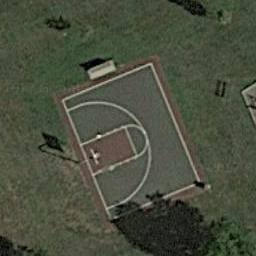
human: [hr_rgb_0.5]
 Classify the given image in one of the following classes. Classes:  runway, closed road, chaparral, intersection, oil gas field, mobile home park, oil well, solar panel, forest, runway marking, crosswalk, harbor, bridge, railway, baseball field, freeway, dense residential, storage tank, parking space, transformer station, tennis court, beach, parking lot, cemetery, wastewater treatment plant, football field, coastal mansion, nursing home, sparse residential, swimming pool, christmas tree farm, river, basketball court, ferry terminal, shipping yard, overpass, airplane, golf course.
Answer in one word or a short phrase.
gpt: basketball court